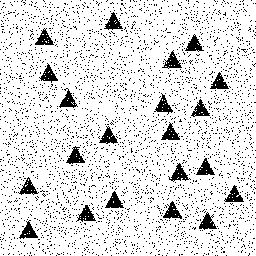
Squares: 0
Triangles: 21
Stars: 0
Total shapes: 21